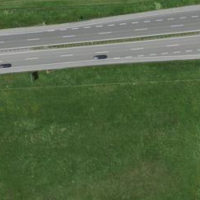
EUNIS habitat code: 57
Species observed at this site:
Milvus milvus